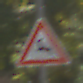
Verkehrszeichen: WildwechselRechts
Umgebung: Outdoor, Urban
Tageszeit: Midday
Wetter: Clear
Licht: Natural
Jahreszeit: NotSpecified
Kontrast: HighContrast